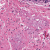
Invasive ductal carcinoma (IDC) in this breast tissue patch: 0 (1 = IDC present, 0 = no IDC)